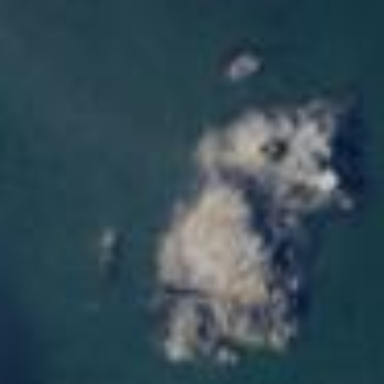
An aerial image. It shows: Natural rock reef.